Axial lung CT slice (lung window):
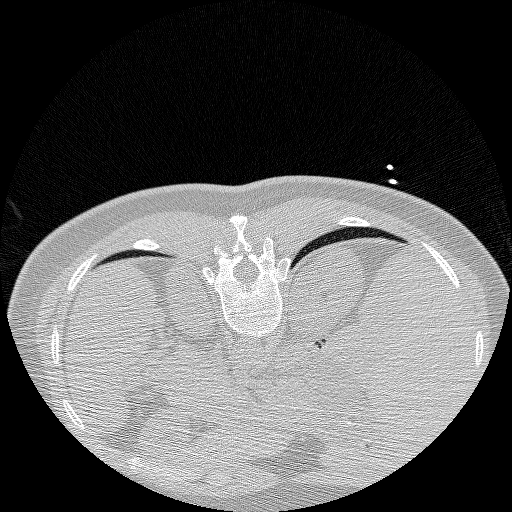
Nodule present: no